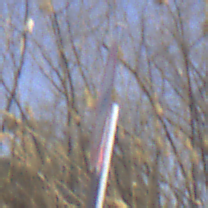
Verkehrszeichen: VerbotLastkraftwagenMitAnhaenger
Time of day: Midday
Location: Outdoor (Nature)
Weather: Clear
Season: NotSpecified
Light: Natural